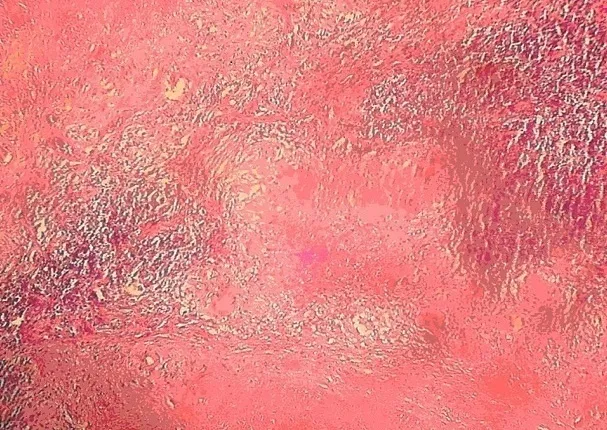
Haematoxylin Eosin (HE) x 100, Tuberculous granuloma with giants cells and caseous necrosis.
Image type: medical_photograph (skin_photograph)